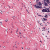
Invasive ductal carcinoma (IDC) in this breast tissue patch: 0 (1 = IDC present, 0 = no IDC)